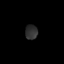
Tissue: lung
Cell type: Epithelial cells
Senescence score: 0.2117
Nuclear area (px): 182
Mean DAPI intensity: 46.527